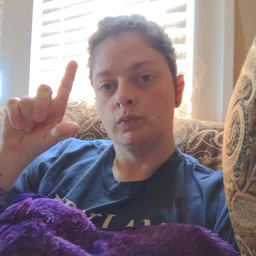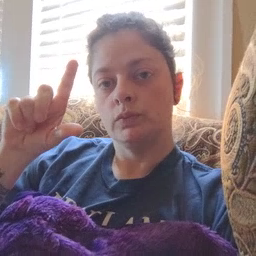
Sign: store